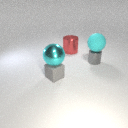
large red metal cylinder behind small gray rubber cube